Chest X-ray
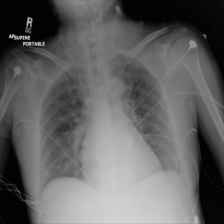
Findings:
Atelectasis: negative
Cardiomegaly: negative
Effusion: negative
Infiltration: negative
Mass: negative
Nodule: negative
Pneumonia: negative
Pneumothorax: negative
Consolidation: negative
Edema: negative
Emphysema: negative
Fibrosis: negative
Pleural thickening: negative
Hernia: negative